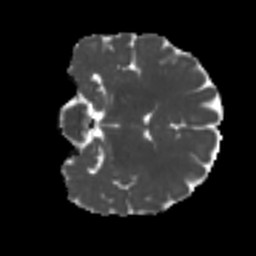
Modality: MD
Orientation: coronal
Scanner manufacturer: siemens
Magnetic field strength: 3 T
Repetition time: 4 s
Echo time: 0.0594 s